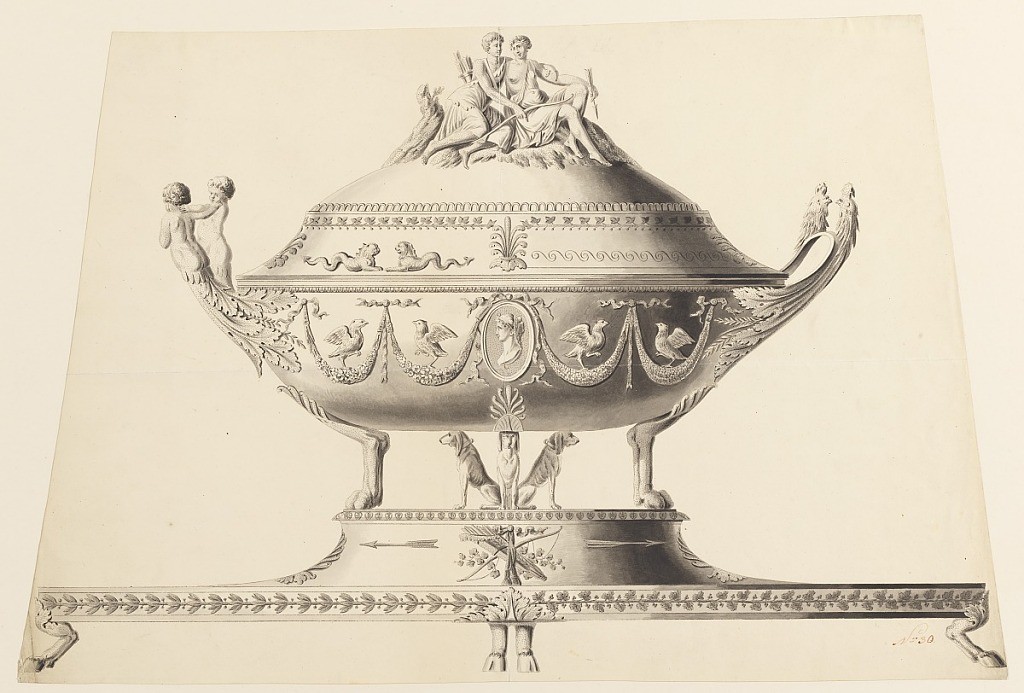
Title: Design for a Tureen
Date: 1825-1835
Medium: Pen and ink, brush and washes
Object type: drawing
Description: Vessel heavily decorated with garlands, dolphins, birds, medallion (center). Finial in the form of a hunter and woman seated together. Left handle composed of a pair of half figures issuing from leaf clusters; right, of two eagles' heads. The vessel rests on paw feet and three seated dogs in the center. Base decorated with attributes of the hunt and is supported on paw feet.